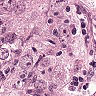
Metastatic tissue present: yes